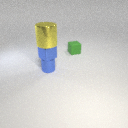
small blue metal cylinder below large yellow metal cylinder